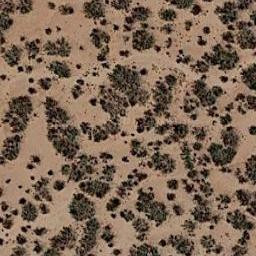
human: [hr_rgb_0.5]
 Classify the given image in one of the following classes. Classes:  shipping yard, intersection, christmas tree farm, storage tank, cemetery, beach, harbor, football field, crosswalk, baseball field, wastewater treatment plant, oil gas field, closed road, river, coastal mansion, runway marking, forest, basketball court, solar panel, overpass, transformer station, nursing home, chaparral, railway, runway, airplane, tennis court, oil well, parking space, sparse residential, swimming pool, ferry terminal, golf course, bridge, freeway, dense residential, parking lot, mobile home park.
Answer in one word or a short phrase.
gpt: chaparral